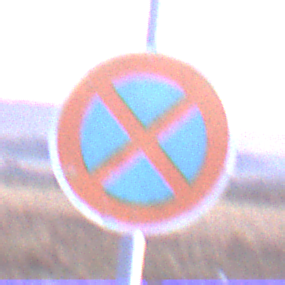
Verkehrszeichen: AbsolutesHalteverbot
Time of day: SunriseSunset
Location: Outdoor (Nature)
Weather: Clear
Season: NotSpecified
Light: Natural